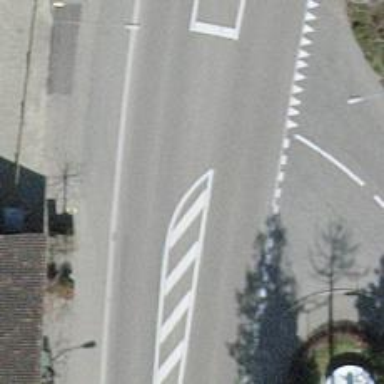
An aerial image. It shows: Public transport stop position.